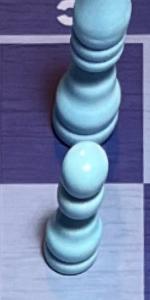
Label: Pawn_White